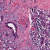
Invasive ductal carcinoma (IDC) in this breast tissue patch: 0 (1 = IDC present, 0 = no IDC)